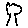
Label: tree